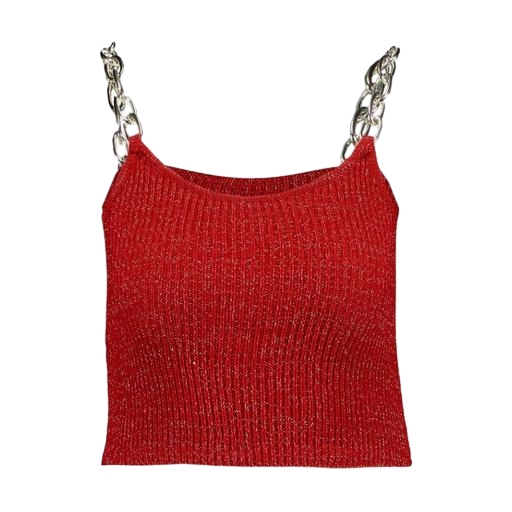
red fitted crop top, red tank top, red body crop top, white background